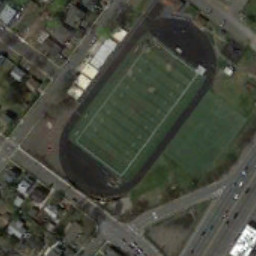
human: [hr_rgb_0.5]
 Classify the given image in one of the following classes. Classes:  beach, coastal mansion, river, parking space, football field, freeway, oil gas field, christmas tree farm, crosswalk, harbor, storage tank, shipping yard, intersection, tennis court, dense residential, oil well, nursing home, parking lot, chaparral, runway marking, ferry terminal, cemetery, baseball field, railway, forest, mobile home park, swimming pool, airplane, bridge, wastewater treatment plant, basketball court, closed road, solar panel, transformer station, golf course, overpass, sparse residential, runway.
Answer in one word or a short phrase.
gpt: football field